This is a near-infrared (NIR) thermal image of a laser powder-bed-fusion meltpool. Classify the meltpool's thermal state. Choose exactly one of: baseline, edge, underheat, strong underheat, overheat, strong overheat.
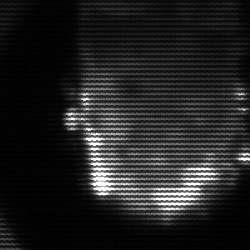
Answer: baseline